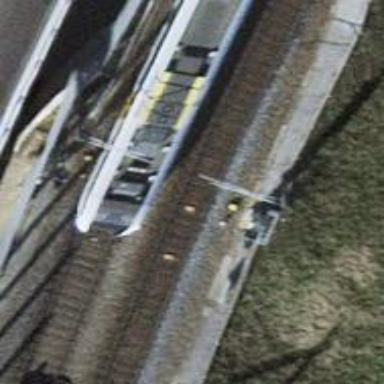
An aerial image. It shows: Railway signal.